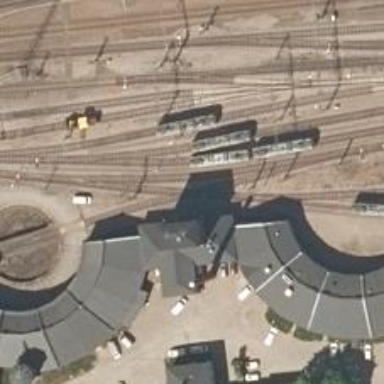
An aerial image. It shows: Railway crossing.